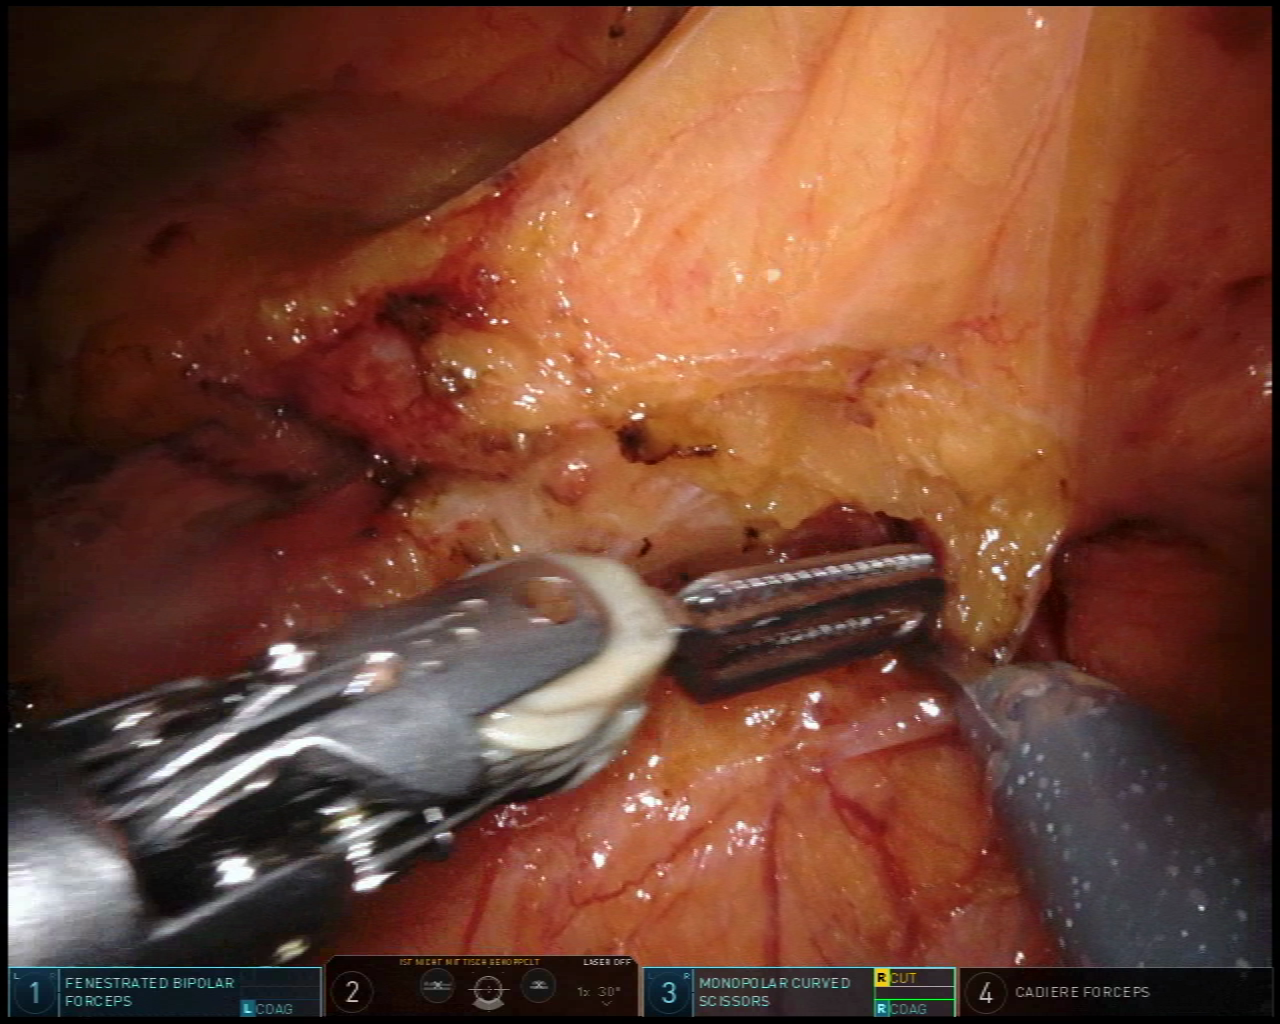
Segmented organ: inferior_mesenteric_artery
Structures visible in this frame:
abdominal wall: no
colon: no
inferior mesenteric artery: yes
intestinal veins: no
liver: no
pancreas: no
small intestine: no
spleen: no
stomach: no
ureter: no
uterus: no
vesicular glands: no